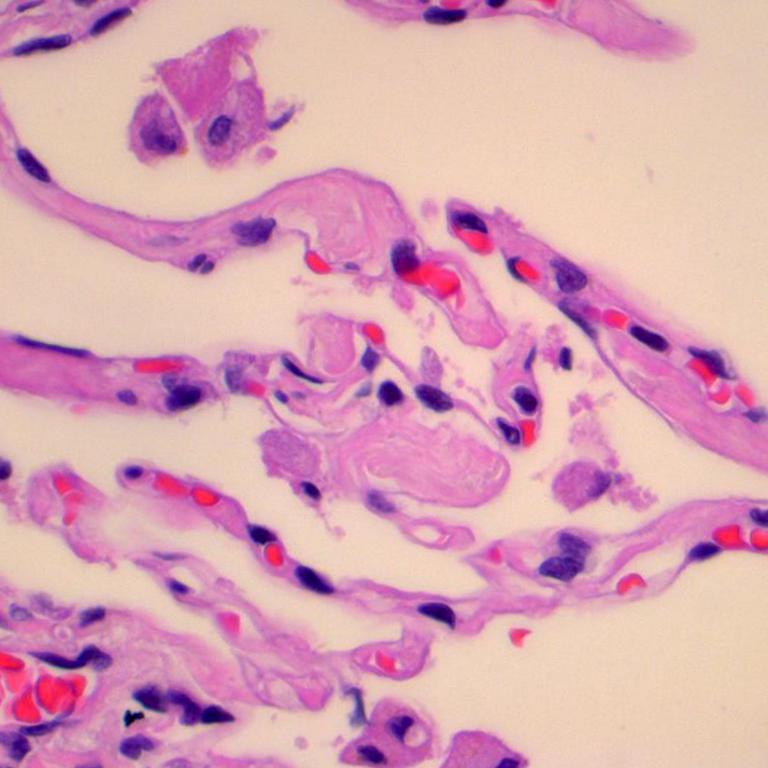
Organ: lung
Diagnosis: benign